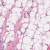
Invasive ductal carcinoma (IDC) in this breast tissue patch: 1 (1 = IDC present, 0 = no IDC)